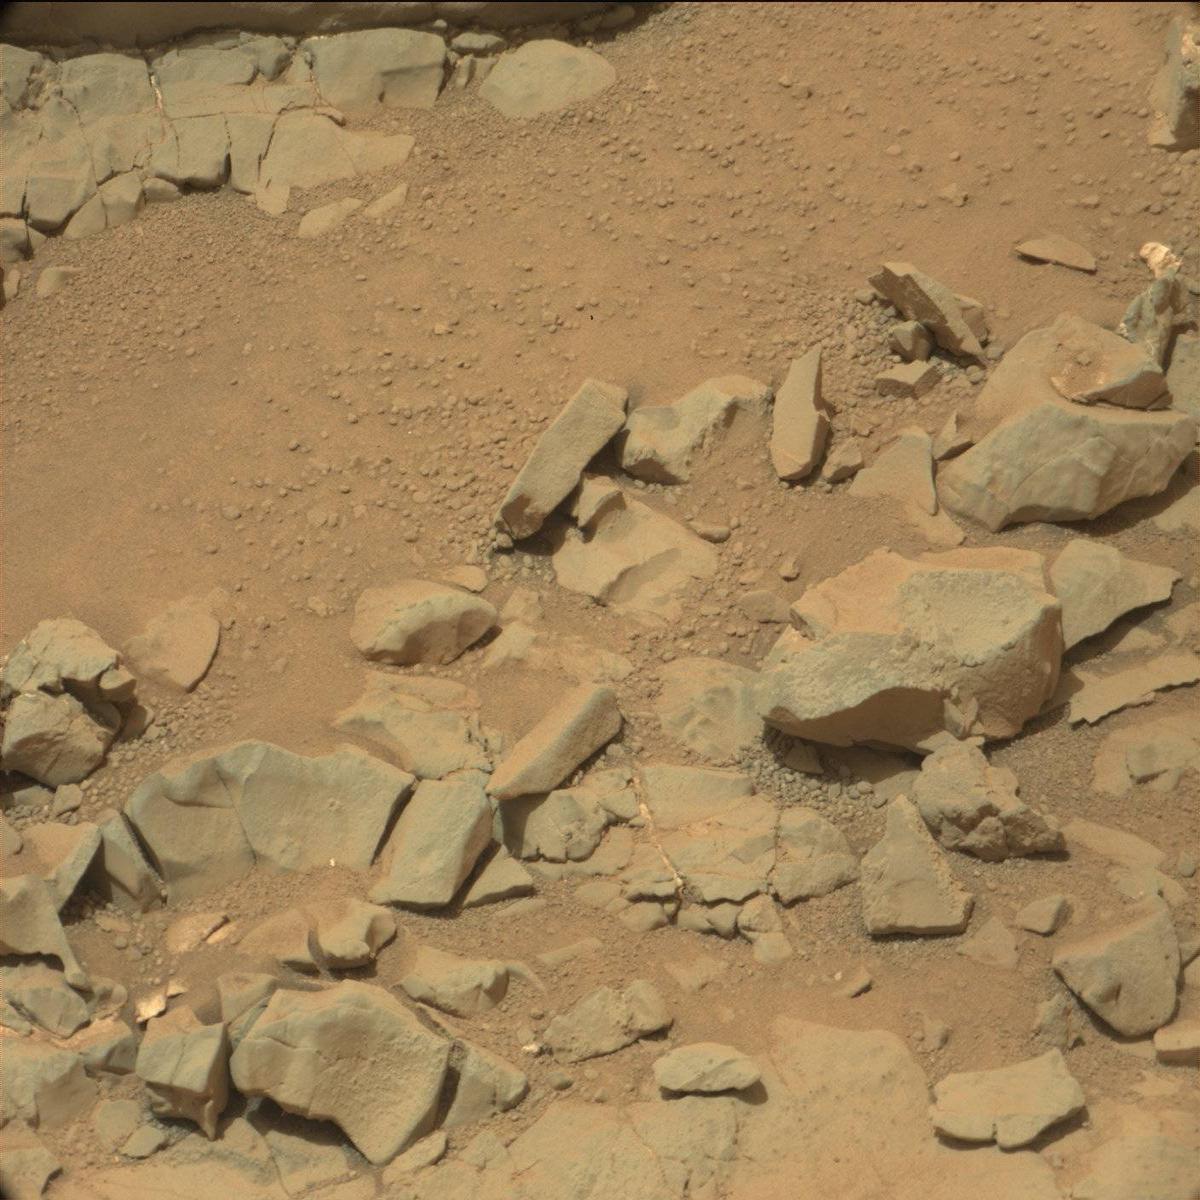
Terrain classes present: Bedrock, Rock, Sand / Soil